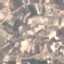
Land use / land cover: PermanentCrop